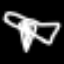
Label: airplane